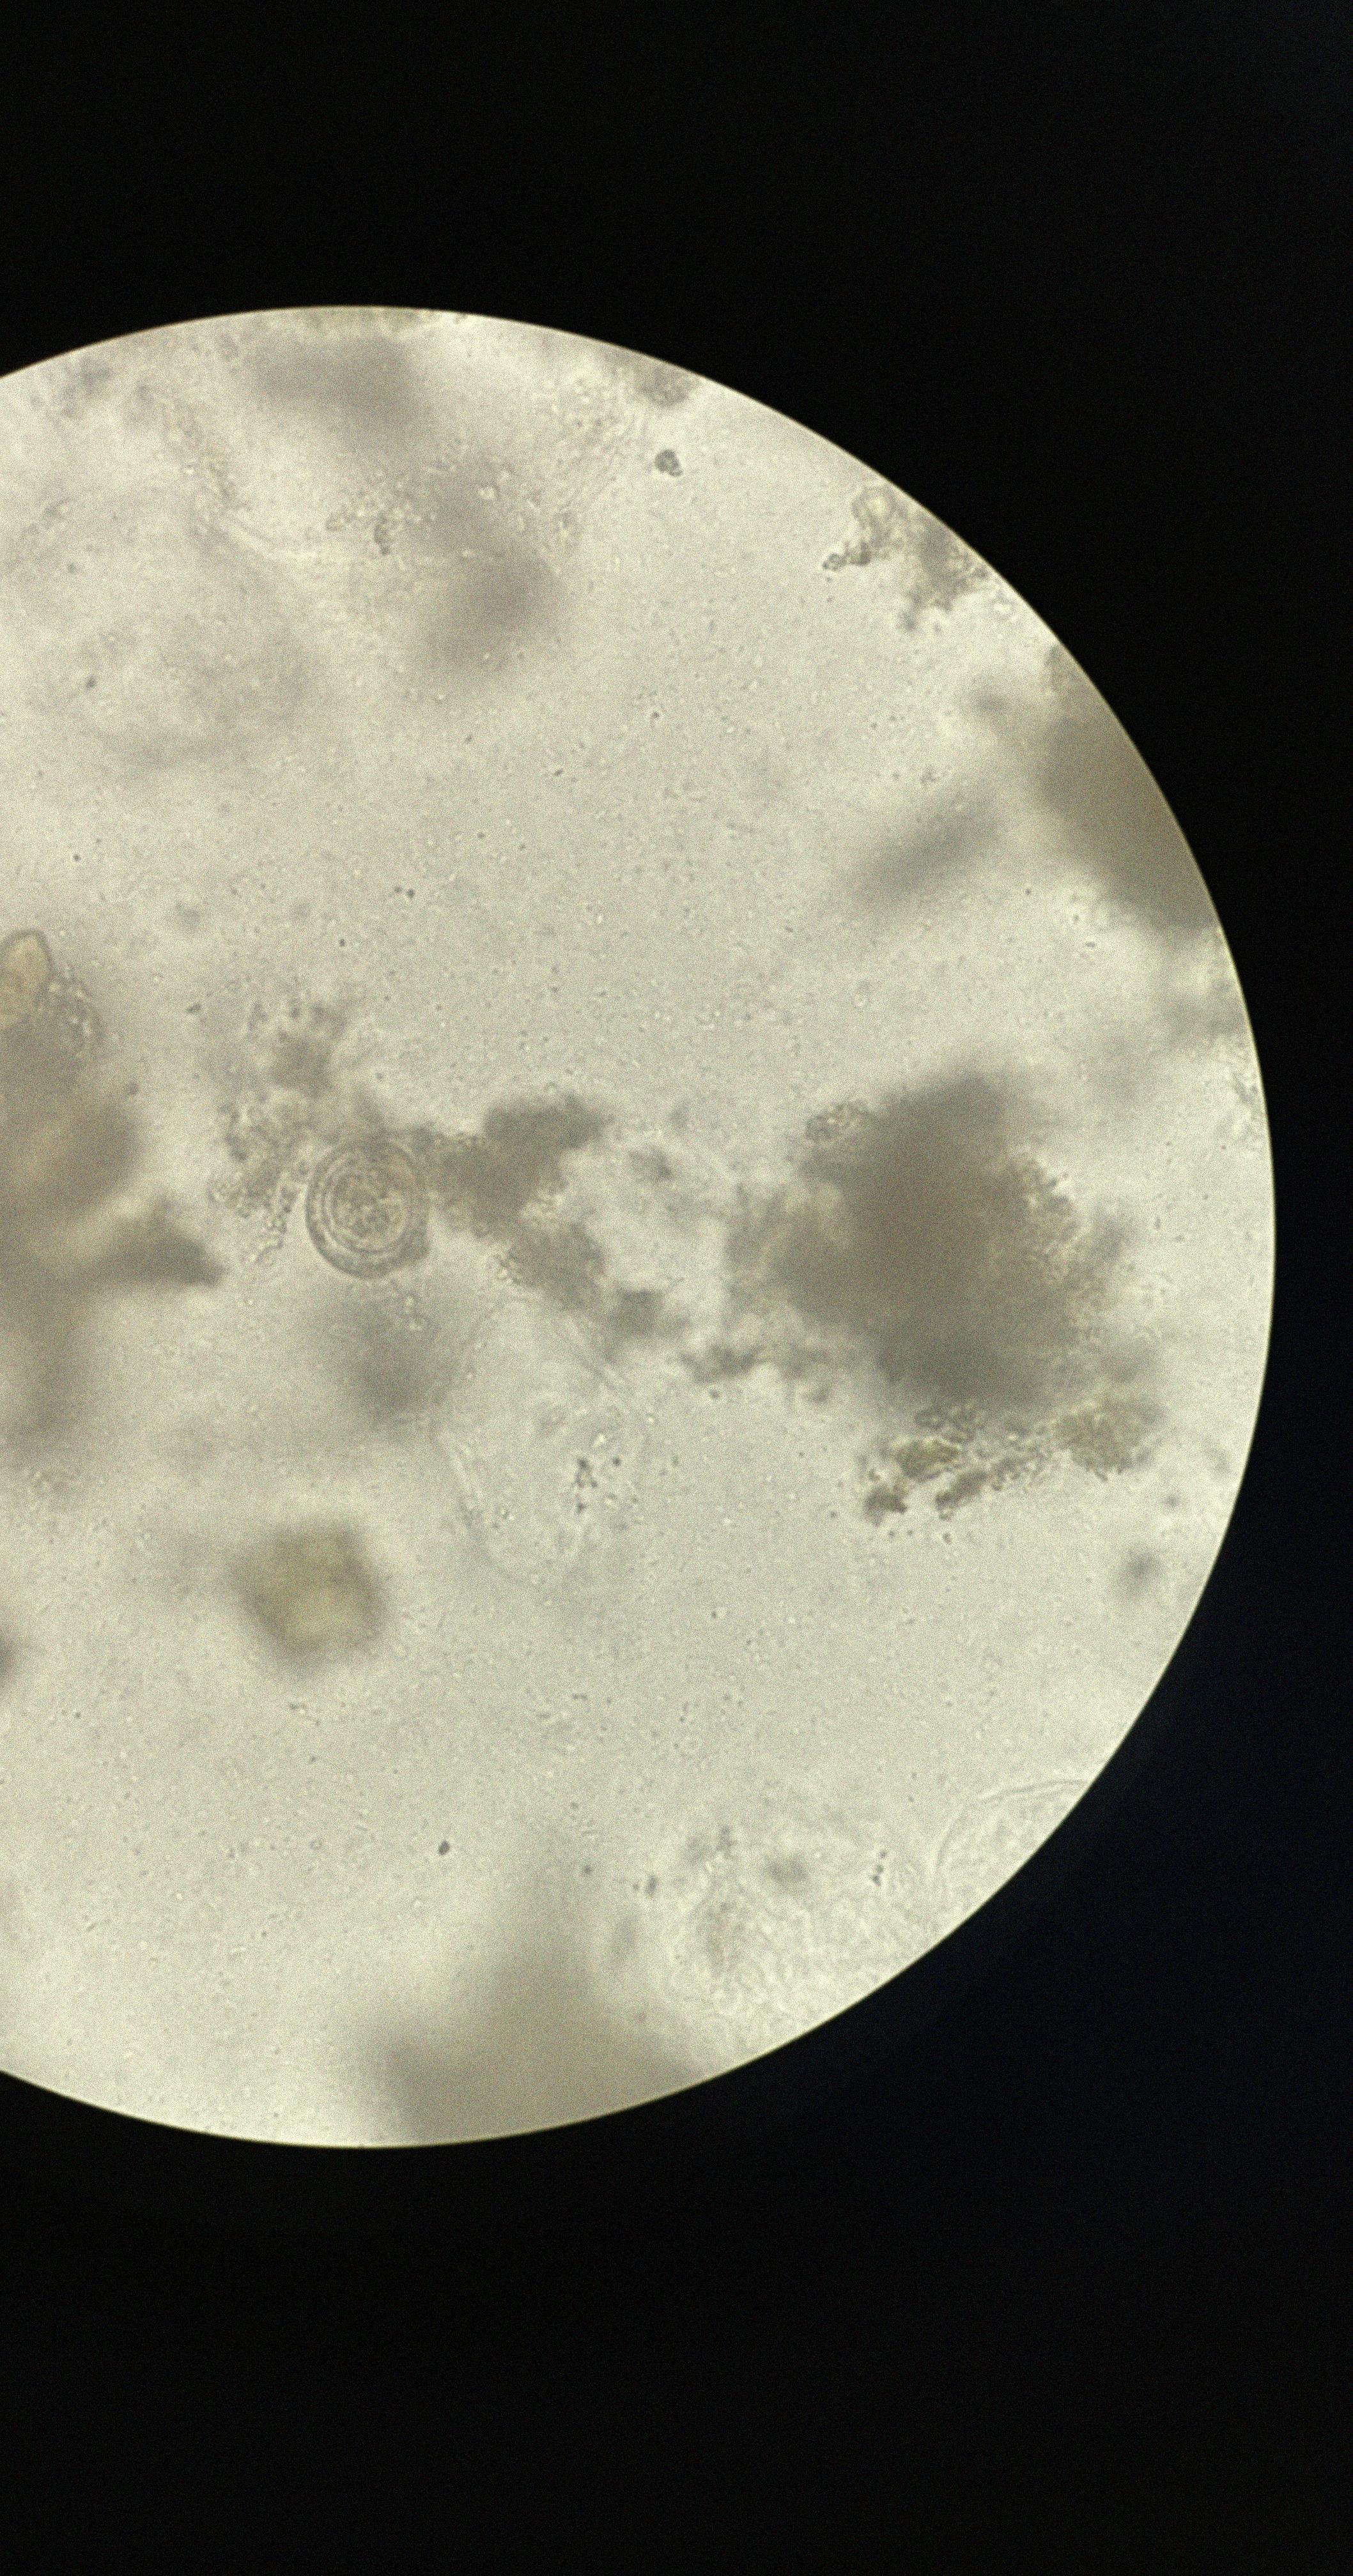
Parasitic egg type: Hymenolepis nana